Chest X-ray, AP view. Patient: 48 years old, sex M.
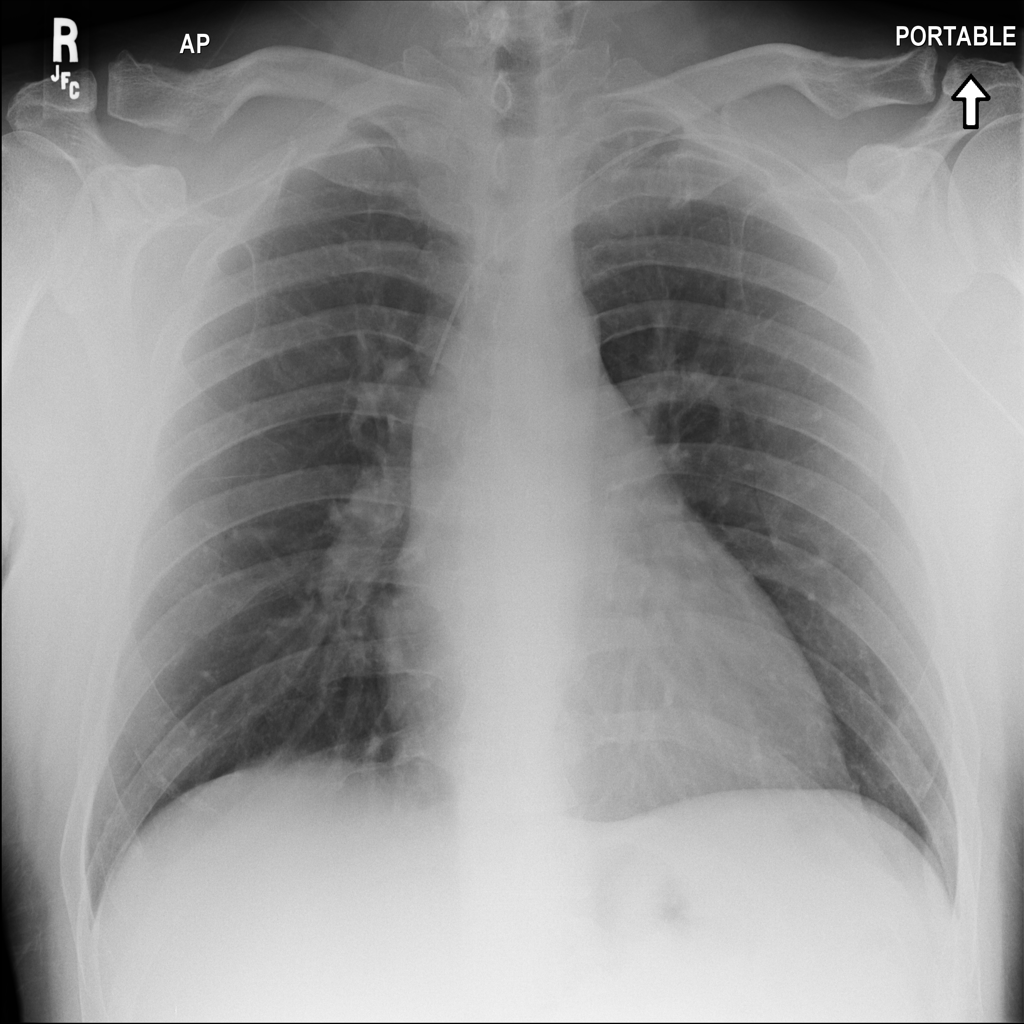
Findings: No Finding